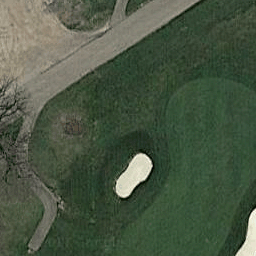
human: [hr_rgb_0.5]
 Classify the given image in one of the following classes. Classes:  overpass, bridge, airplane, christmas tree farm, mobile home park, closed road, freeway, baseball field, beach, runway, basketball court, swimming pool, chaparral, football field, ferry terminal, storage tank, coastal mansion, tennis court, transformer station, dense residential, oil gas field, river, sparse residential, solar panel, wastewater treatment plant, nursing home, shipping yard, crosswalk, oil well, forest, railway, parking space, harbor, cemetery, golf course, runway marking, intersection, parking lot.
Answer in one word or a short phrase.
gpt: golf course